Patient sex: M
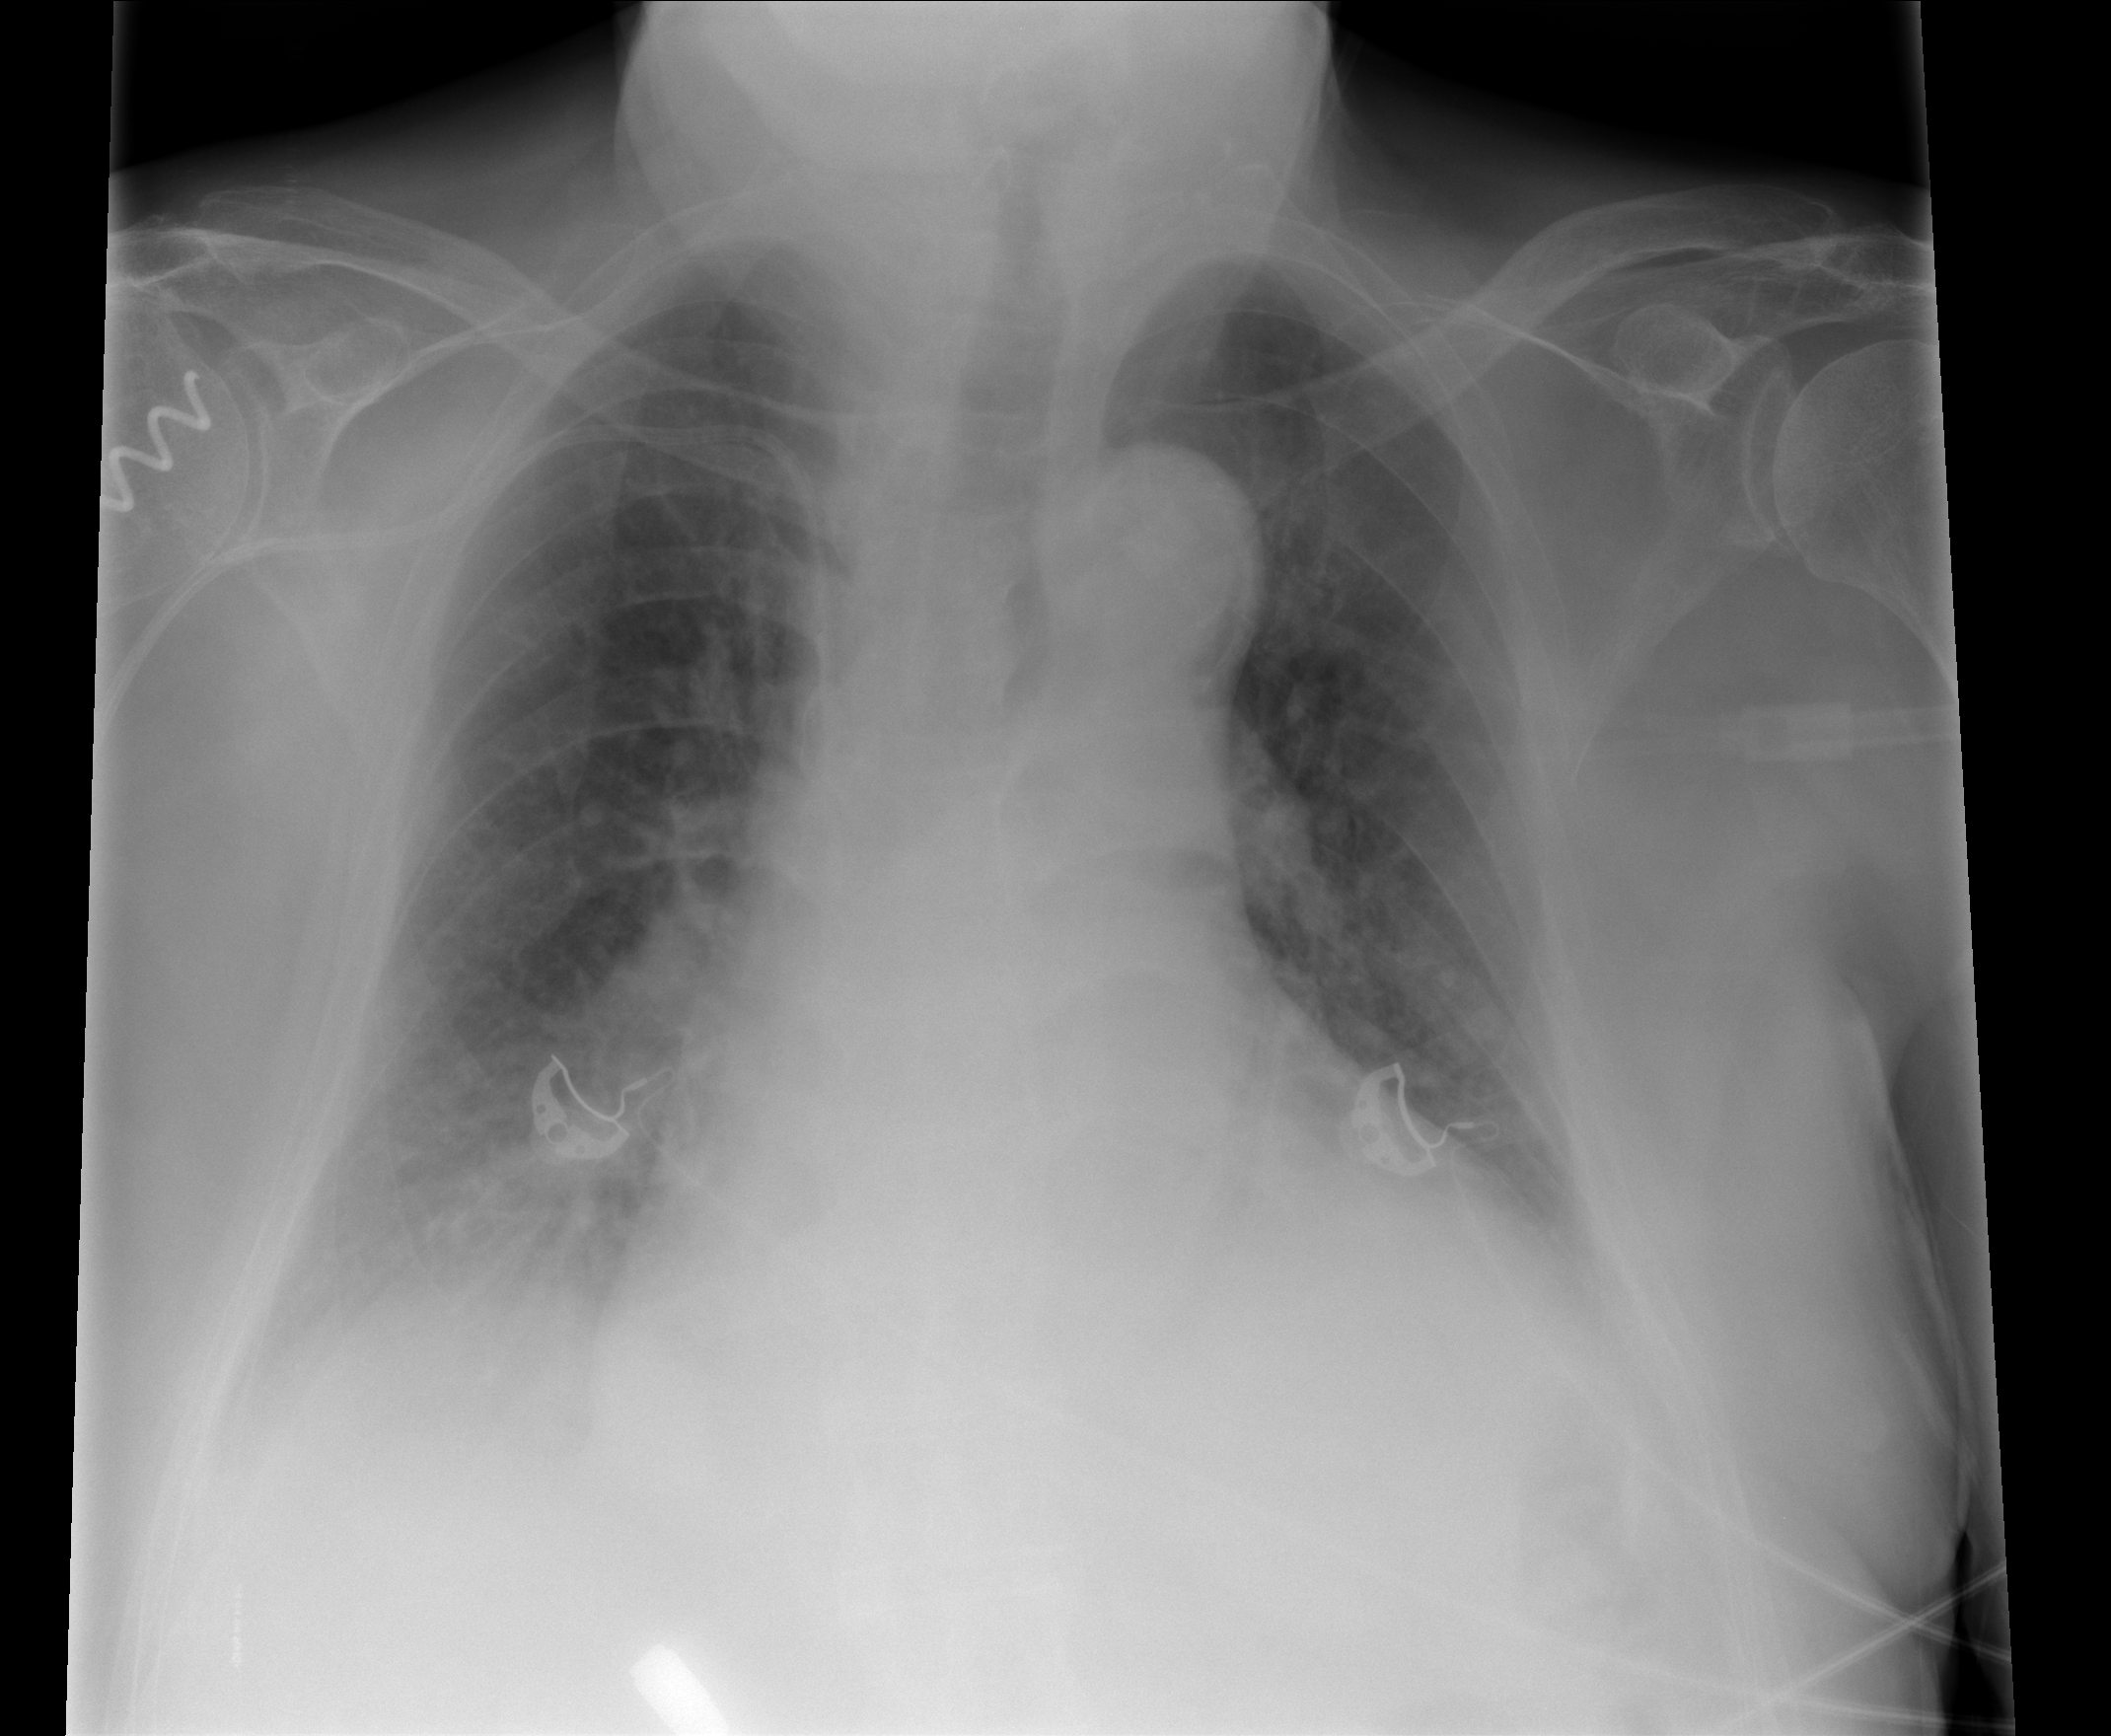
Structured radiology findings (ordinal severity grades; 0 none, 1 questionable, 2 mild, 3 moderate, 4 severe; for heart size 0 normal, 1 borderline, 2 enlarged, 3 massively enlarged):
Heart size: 3
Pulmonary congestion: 2
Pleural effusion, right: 2
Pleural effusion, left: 1
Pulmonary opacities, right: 0
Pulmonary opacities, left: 0
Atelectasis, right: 0
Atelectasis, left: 0